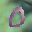
Label: 0